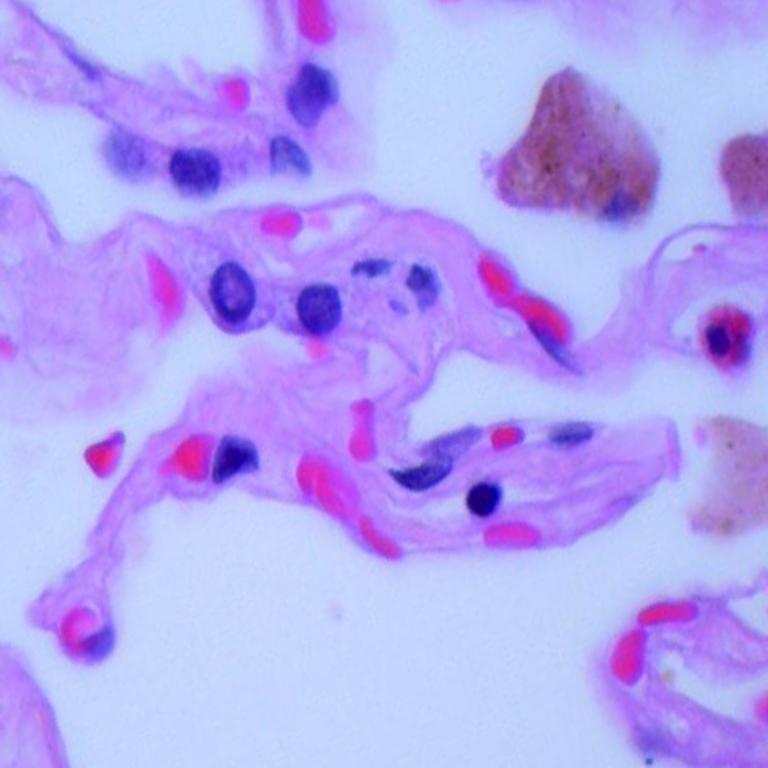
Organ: lung
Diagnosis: benign